Question:
I need to create the highlighted yellow column like in this screenshot (Excel). But I need it in Power BI. The column starts with a known value (story points), subtracts the points per day value, which results in a number and then that "formula" needs repeated down until the answer is 0.
Actual Power BI image:
<URL>
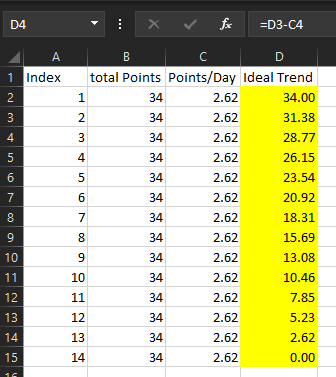
Answer: According to the screenshot from Power BI, the following DAX formula should create the calculated column which you need.
I chose the columns which I think should work best, but you can rework the formula, as you know your data better.
'''
IdealTrend =
var _sn = [Sprint Number]
var _min_date = minx(filter(tbl_ADO, [Sprint Number] = _sn), [Date])
return [Story Points] - [Story Points] / ([Sprint Length]-1) * ([Date]-_min_date)
'''